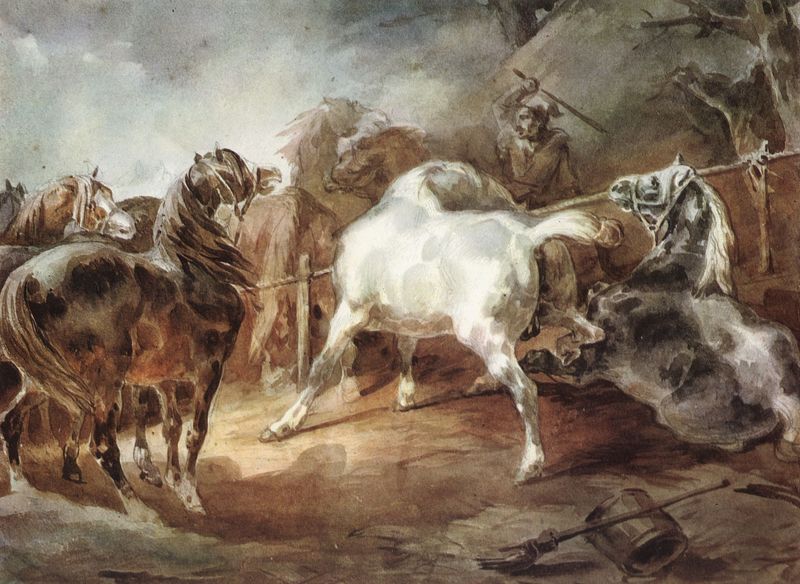
Titel: Kämpfende Pferde
Künstler: Théodore Géricault
Standort: Cleveland (Ohio)
Institution: The Cleveland Museum of Art
Schlagwörter: baum, berg, blau, felsen, gemälde, gewitter, himmel, kampf, mann, schatten, weiß, wolken, aquarell, ocker, sand, bewegung, braun, grau, hell, holz, hut, licht, nacht, schwarz, stroh, zeichnung, tiere, wiese, wolke, zaun, beige, expressionismus, malerei, bart, mütze, mensch, stein, öl, ast, feld, natur, pfähle, wind, gatter, realismus, wald, pferd, pferde, stock, huf, hufe, mähne, rappe, schwanz, schweif, zaumzeug, zügel, kübel, liegen, heu, fels, nebel, herde, wasserfarbe, koppel, angst, gewalt, krieg, schlacht, unruhe, unwetter, wild, draussen, besen, junge, arena, flucht, tusche, wasserfarben, seil, aufruhr, hinten, knüppel, schwert, schlag, schläge, dynamik, furcht, panik, staub, peitsche, fass, malen, pinsel, schimmel, fuchs, verschwommen, ross, krieger, sturz, gerste, brauner, halfter, trog, zentrum, schweife, stange, rösser, eimer, scheuen, hirte, schlagen, rute, ausschlagen, hengst, araber, galopp, holzeimer, gouache, mähnen, wildpferde, stuten, prügel, gerte, grausam, hirt, wiehern, misstrauen, zähmung, mannn, zusammenbruch, schlage, reisigbesen, mob, hiebe, gau, wallach, strohbesen, stoh, ntur, bändigen, konstrast, weisses pferd, ungestüm, bewegung zaun, einzäumung, nervosität, pferdedieb, pferdediebe, schlagender mann, schlagendynamik, tierquäler, wiehren, zusammengebrochen, rage, saun, kam, hengsgt, wilde pferde, aimer, witter